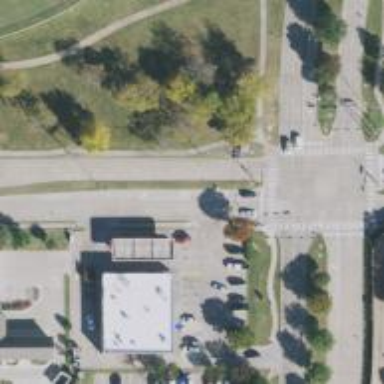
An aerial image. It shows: Secondary road with separate sidewalk.